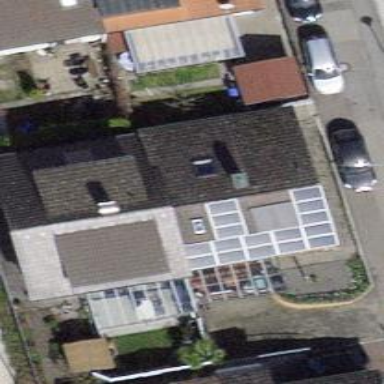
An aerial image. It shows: Semi-detached house with gabled roof.